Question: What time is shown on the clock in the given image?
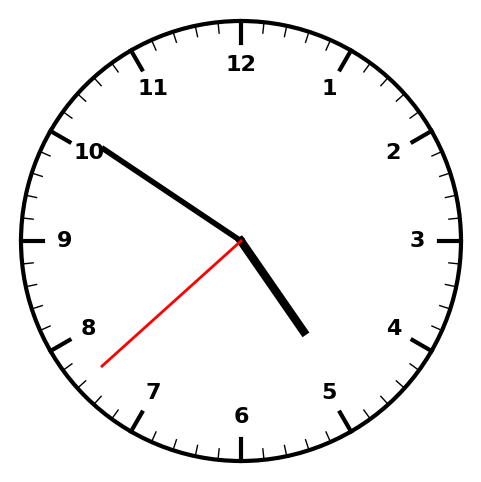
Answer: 04:50:38